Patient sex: M
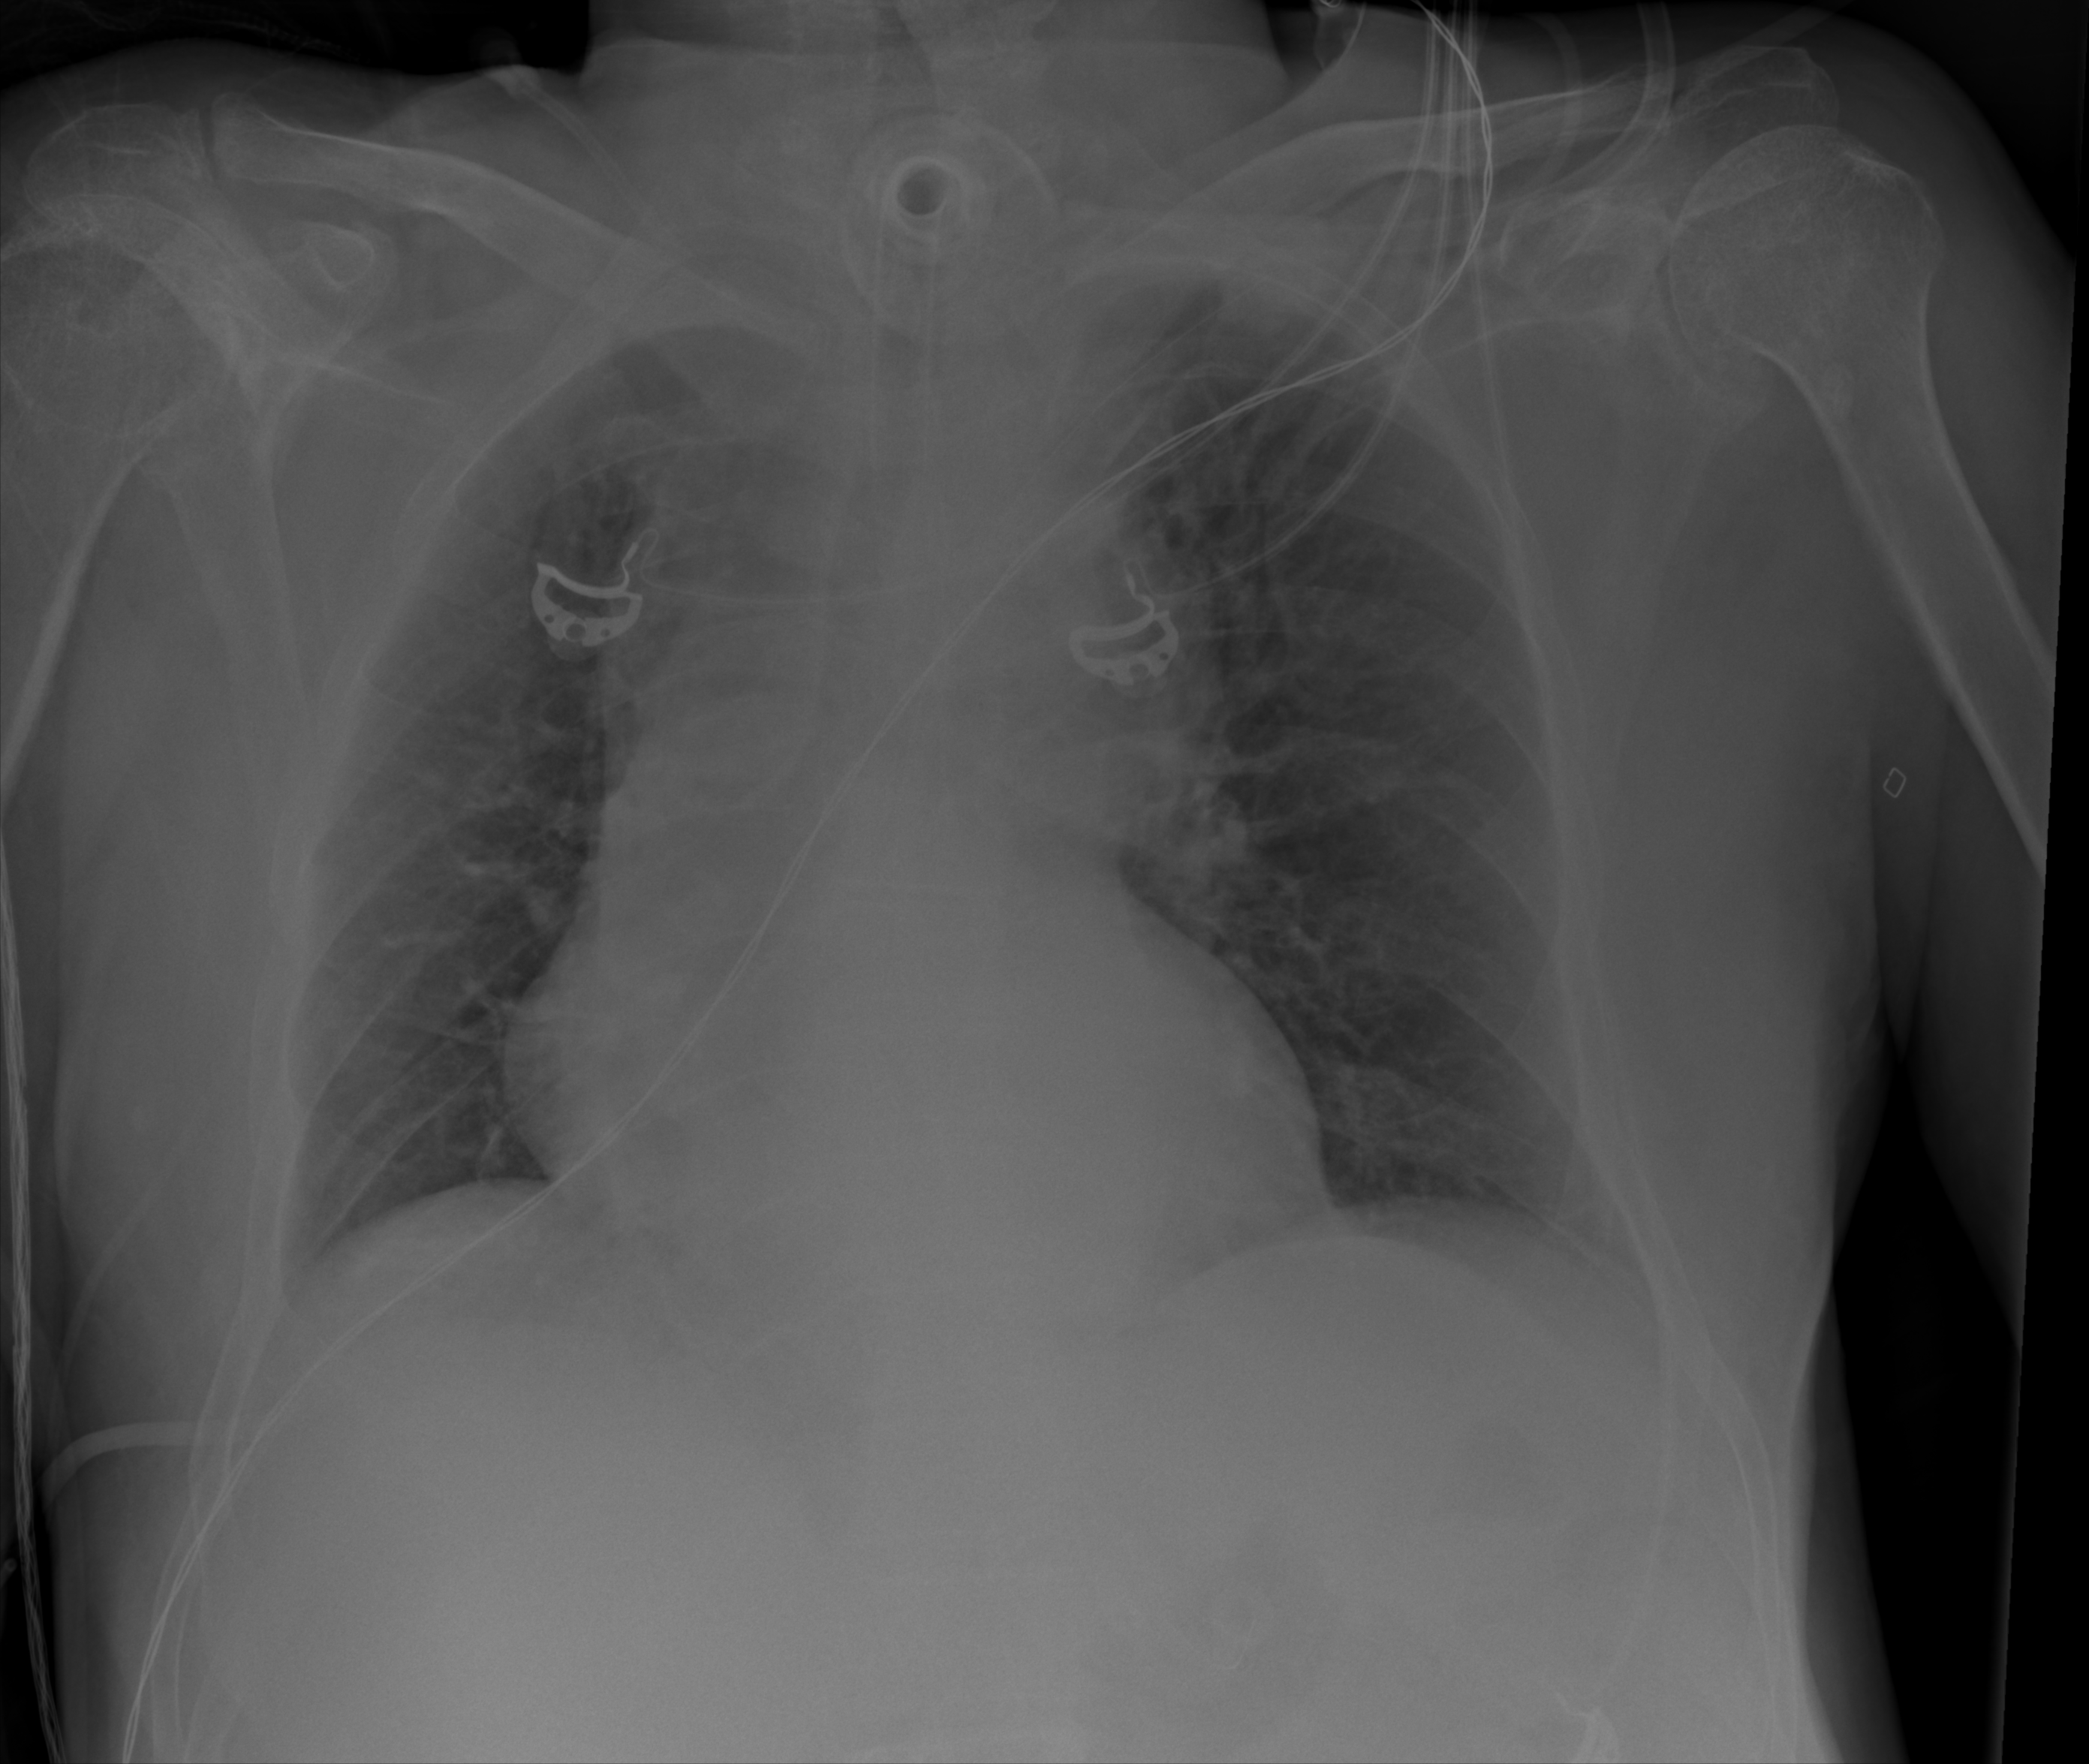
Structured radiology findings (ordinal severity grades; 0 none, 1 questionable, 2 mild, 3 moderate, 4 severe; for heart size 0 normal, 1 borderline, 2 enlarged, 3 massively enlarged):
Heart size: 0
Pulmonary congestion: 2
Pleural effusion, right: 2
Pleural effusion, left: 2
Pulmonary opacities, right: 0
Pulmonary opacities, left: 0
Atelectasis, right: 2
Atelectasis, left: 2